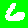
Digit: 6